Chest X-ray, PA view. Patient: 53 years old, sex M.
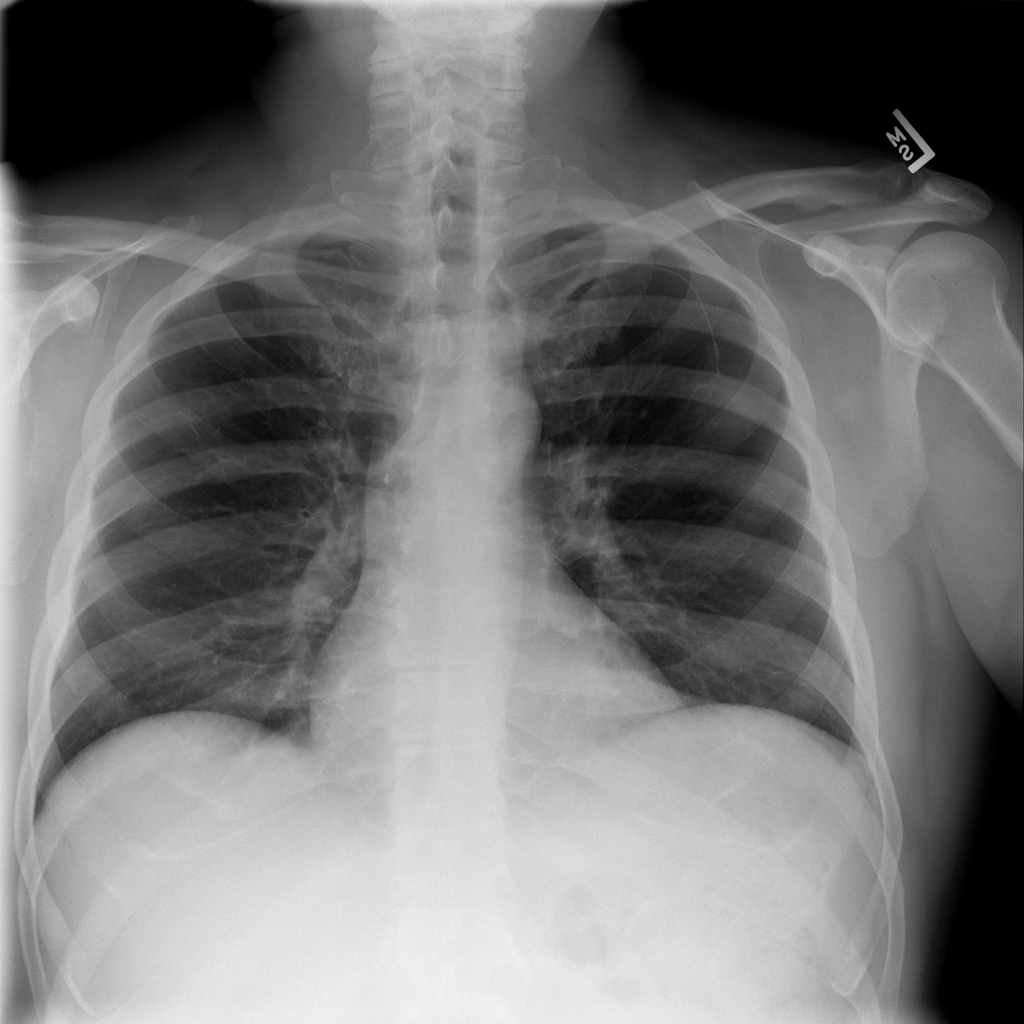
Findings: No Finding